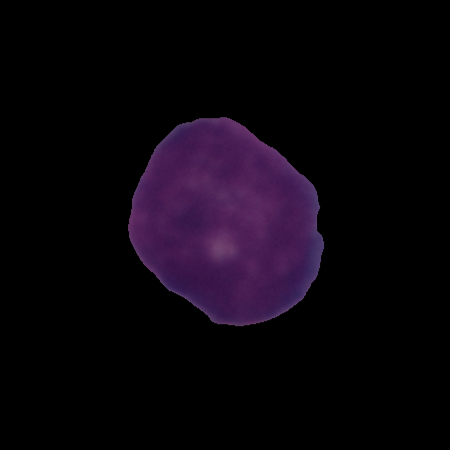
Label: cancer